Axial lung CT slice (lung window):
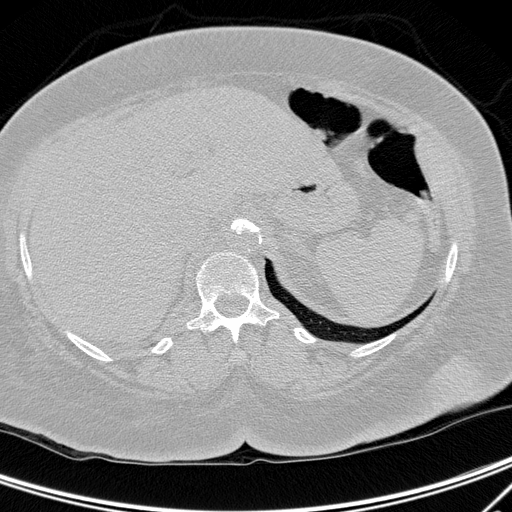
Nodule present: no